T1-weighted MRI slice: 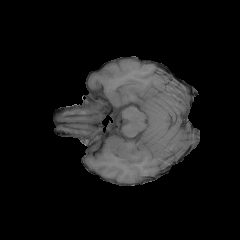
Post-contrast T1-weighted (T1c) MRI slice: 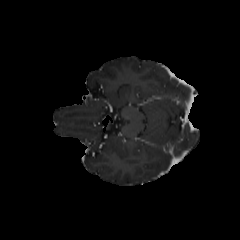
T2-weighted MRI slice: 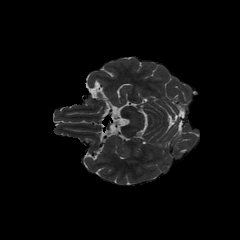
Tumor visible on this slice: no